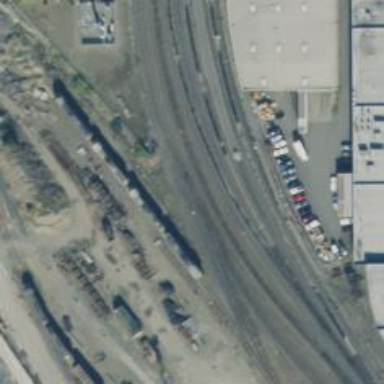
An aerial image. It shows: Railway yard in service.